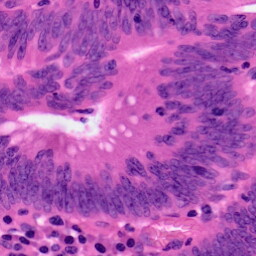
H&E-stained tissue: Colon